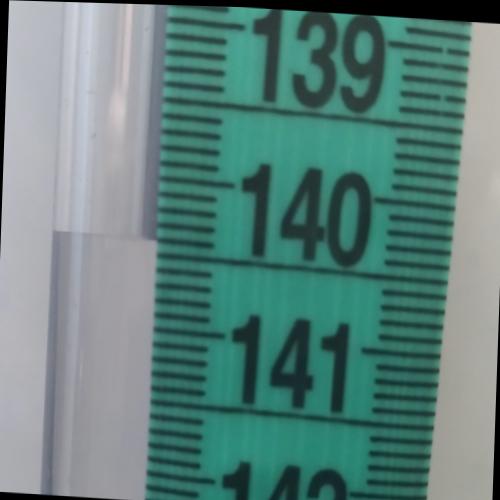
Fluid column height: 140.4 cm